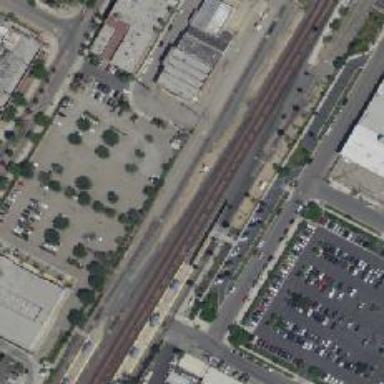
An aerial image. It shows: Railway spur junction.